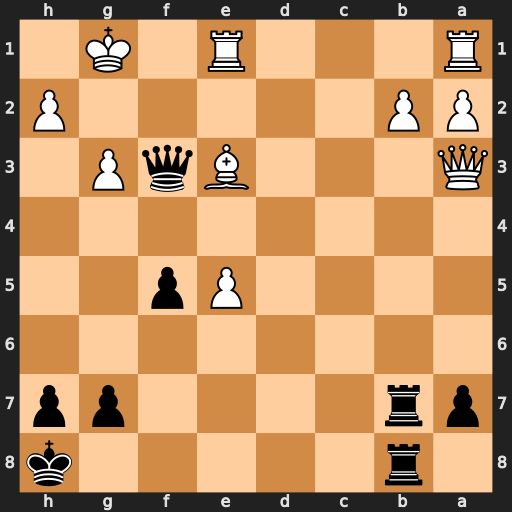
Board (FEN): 1r5k/pr4pp/8/4Pp2/8/Q3BqP1/PP5P/R3R1K1
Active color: b
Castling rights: -
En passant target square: -
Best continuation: Rxb2 Bd2 Qxa3